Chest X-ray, AP view. Patient: 51 years old, sex F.
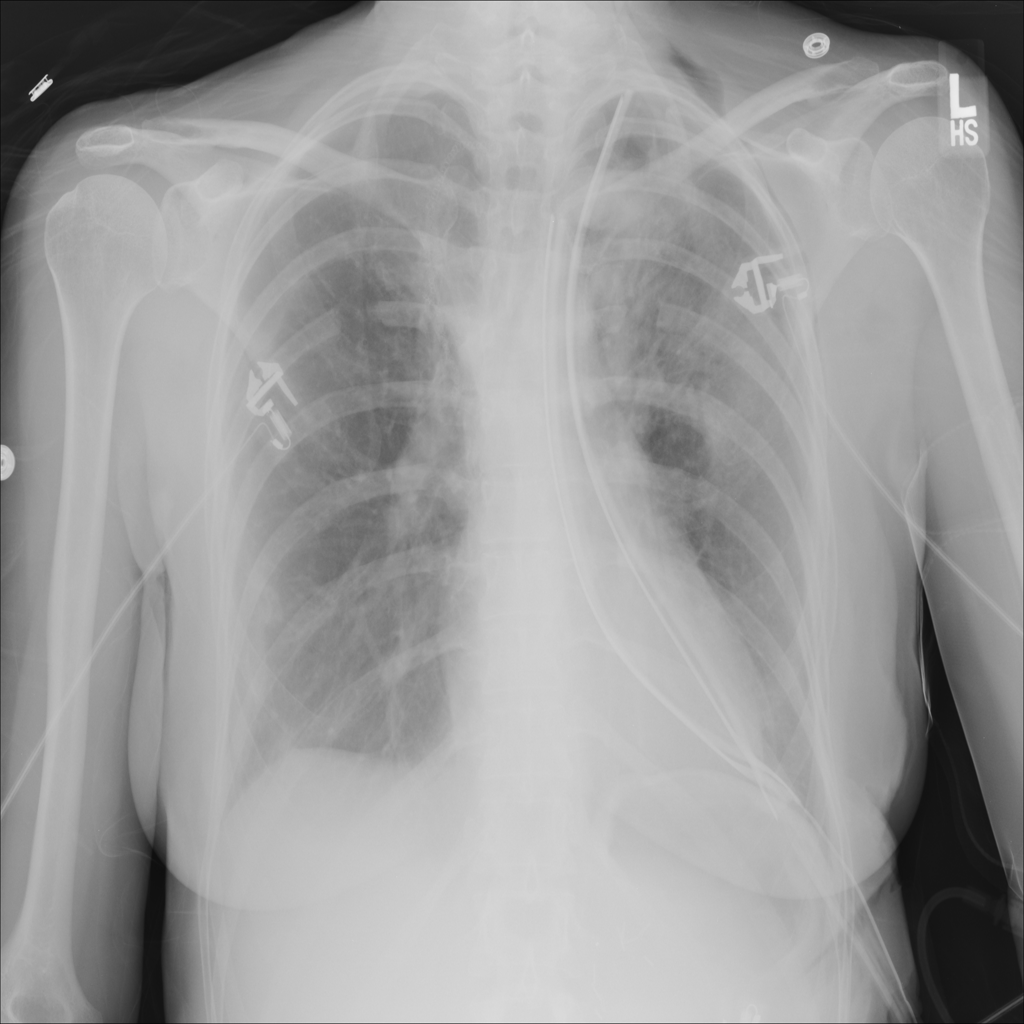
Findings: Infiltration